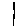
Label: line